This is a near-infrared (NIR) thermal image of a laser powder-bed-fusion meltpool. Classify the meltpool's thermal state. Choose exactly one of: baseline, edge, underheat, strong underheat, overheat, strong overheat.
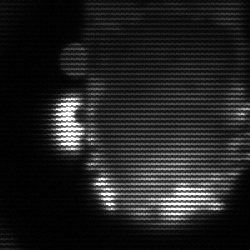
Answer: baseline